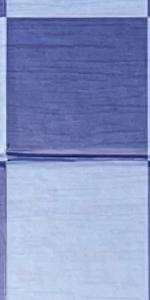
Label: Empty